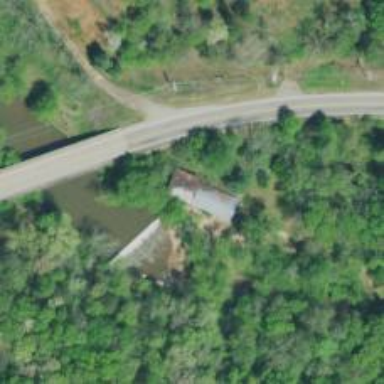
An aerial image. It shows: Historic grist mill.